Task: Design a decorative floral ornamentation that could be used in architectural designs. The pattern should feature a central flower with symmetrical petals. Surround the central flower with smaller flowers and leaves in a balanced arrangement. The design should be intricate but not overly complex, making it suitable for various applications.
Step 1018:
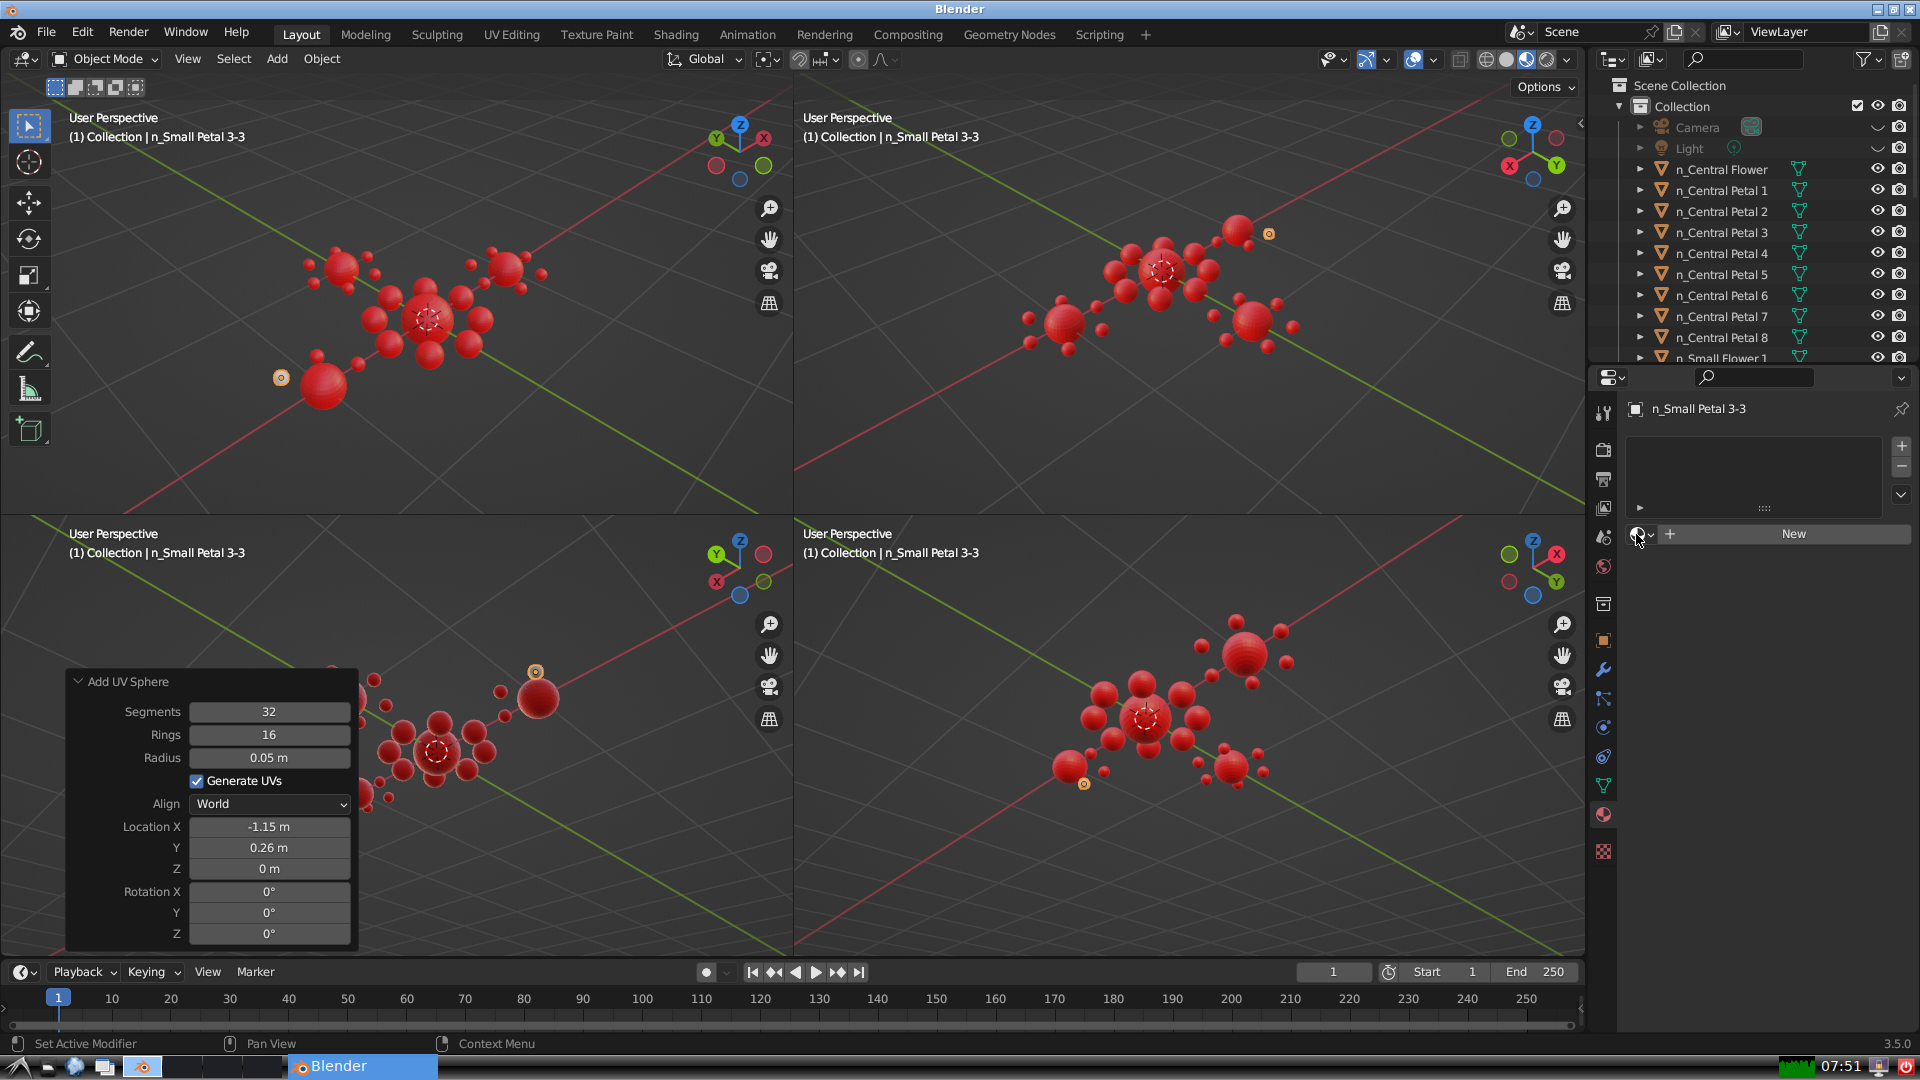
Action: click: no